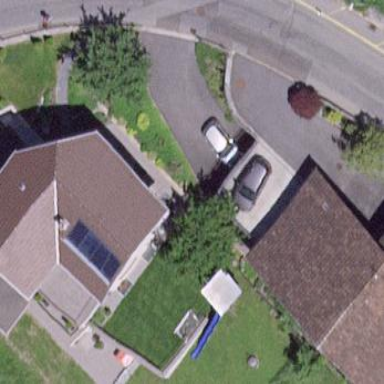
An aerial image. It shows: Detached building.